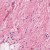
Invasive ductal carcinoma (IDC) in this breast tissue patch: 0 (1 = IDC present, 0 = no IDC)